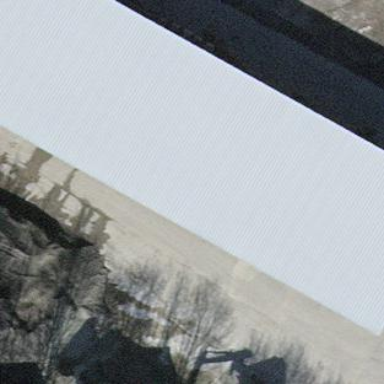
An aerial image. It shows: View of roof of building.